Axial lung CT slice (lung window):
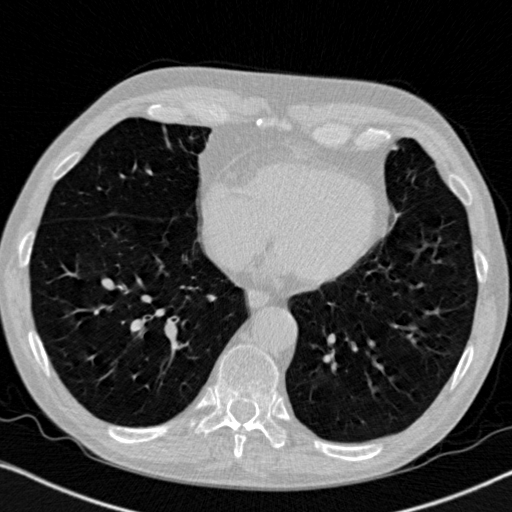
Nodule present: no